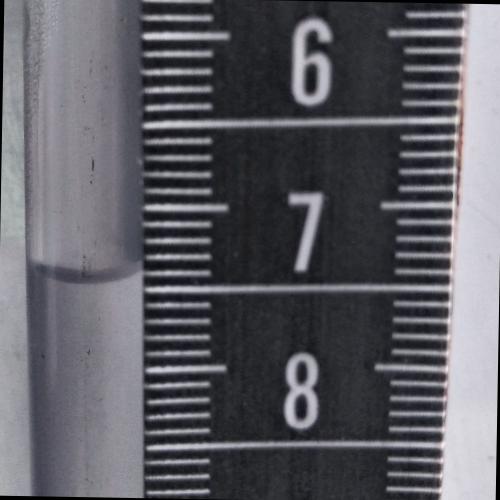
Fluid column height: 7.4 cm